Question: I'm tyring calculate the maximum fontsize in order for at Text to fit into the ClientRect of a TCxLabel. But I cant get it to work probably. (See picture)

The fontsize is to big and the thxt is not drawn the corrent place.
Here how to reproduce:
Place a tcxLabel on an empty Form, and allign the label to client
Add a FormCreate and a FormResize event :
'''
procedure TForm48.FormCreate(Sender: TObject);
begin
CalculateNewFontSize;
end;
procedure TForm48.FormResize(Sender: TObject);
begin
CalculateNewFontSize;
end;
'''
and Finally implement CalculateNewFontSize :
uses
Math;
'''
procedure TForm48.CalculateNewFontSize;
var
ClientSize, TextSize: TSize;
begin
ClientSize.cx := cxLabel1.Width;
ClientSize.cy := cxLabel1.Height;
cxLabel1.Style.Font.Size := 10;
TextSize := cxLabel1.Canvas.TextExtent(Text);
if TextSize.cx * TextSize.cx = 0 then
exit;
cxLabel1.Style.Font.Size := cxLabel1.Style.Font.Size * Trunc(Min(ClientSize.cx / TextSize.cx, ClientSize.cy / TextSize.cy) + 0.5);
end;
'''
Does any one know how to calculate the font size and ho to place the text correctly?
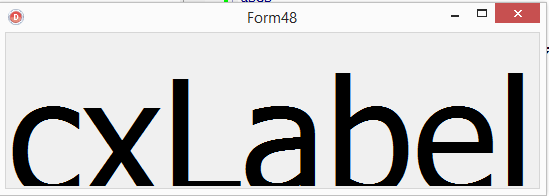
Answer: I'd use something along these lines:
'''
function LargestFontSizeToFitWidth(Canvas: TCanvas; Text: string;
Width: Integer): Integer;
var
Font: TFont;
FontRecall: TFontRecall;
InitialTextWidth: Integer;
begin
Font := Canvas.Font;
FontRecall := TFontRecall.Create(Font);
try
InitialTextWidth := Canvas.TextWidth(Text);
Font.Size := MulDiv(Font.Size, Width, InitialTextWidth);
if InitialTextWidth < Width then
begin
while True do
begin
Font.Size := Font.Size + 1;
if Canvas.TextWidth(Text) > Width then
begin
Result := Font.Size - 1;
exit;
end;
end;
end;
if InitialTextWidth > Width then
begin
while True do
begin
Font.Size := Font.Size - 1;
if Canvas.TextWidth(Text) <= Width then
begin
Result := Font.Size;
exit;
end;
end;
end;
finally
FontRecall.Free;
end;
end;
'''
Make an initial estimate, and then fine tune by modifying the size by increments of one at a time. This is easy to understand and verify for correctness, and also quite efficient. In typical use the code will call 'TextWidth' only a handful of times.